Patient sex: M
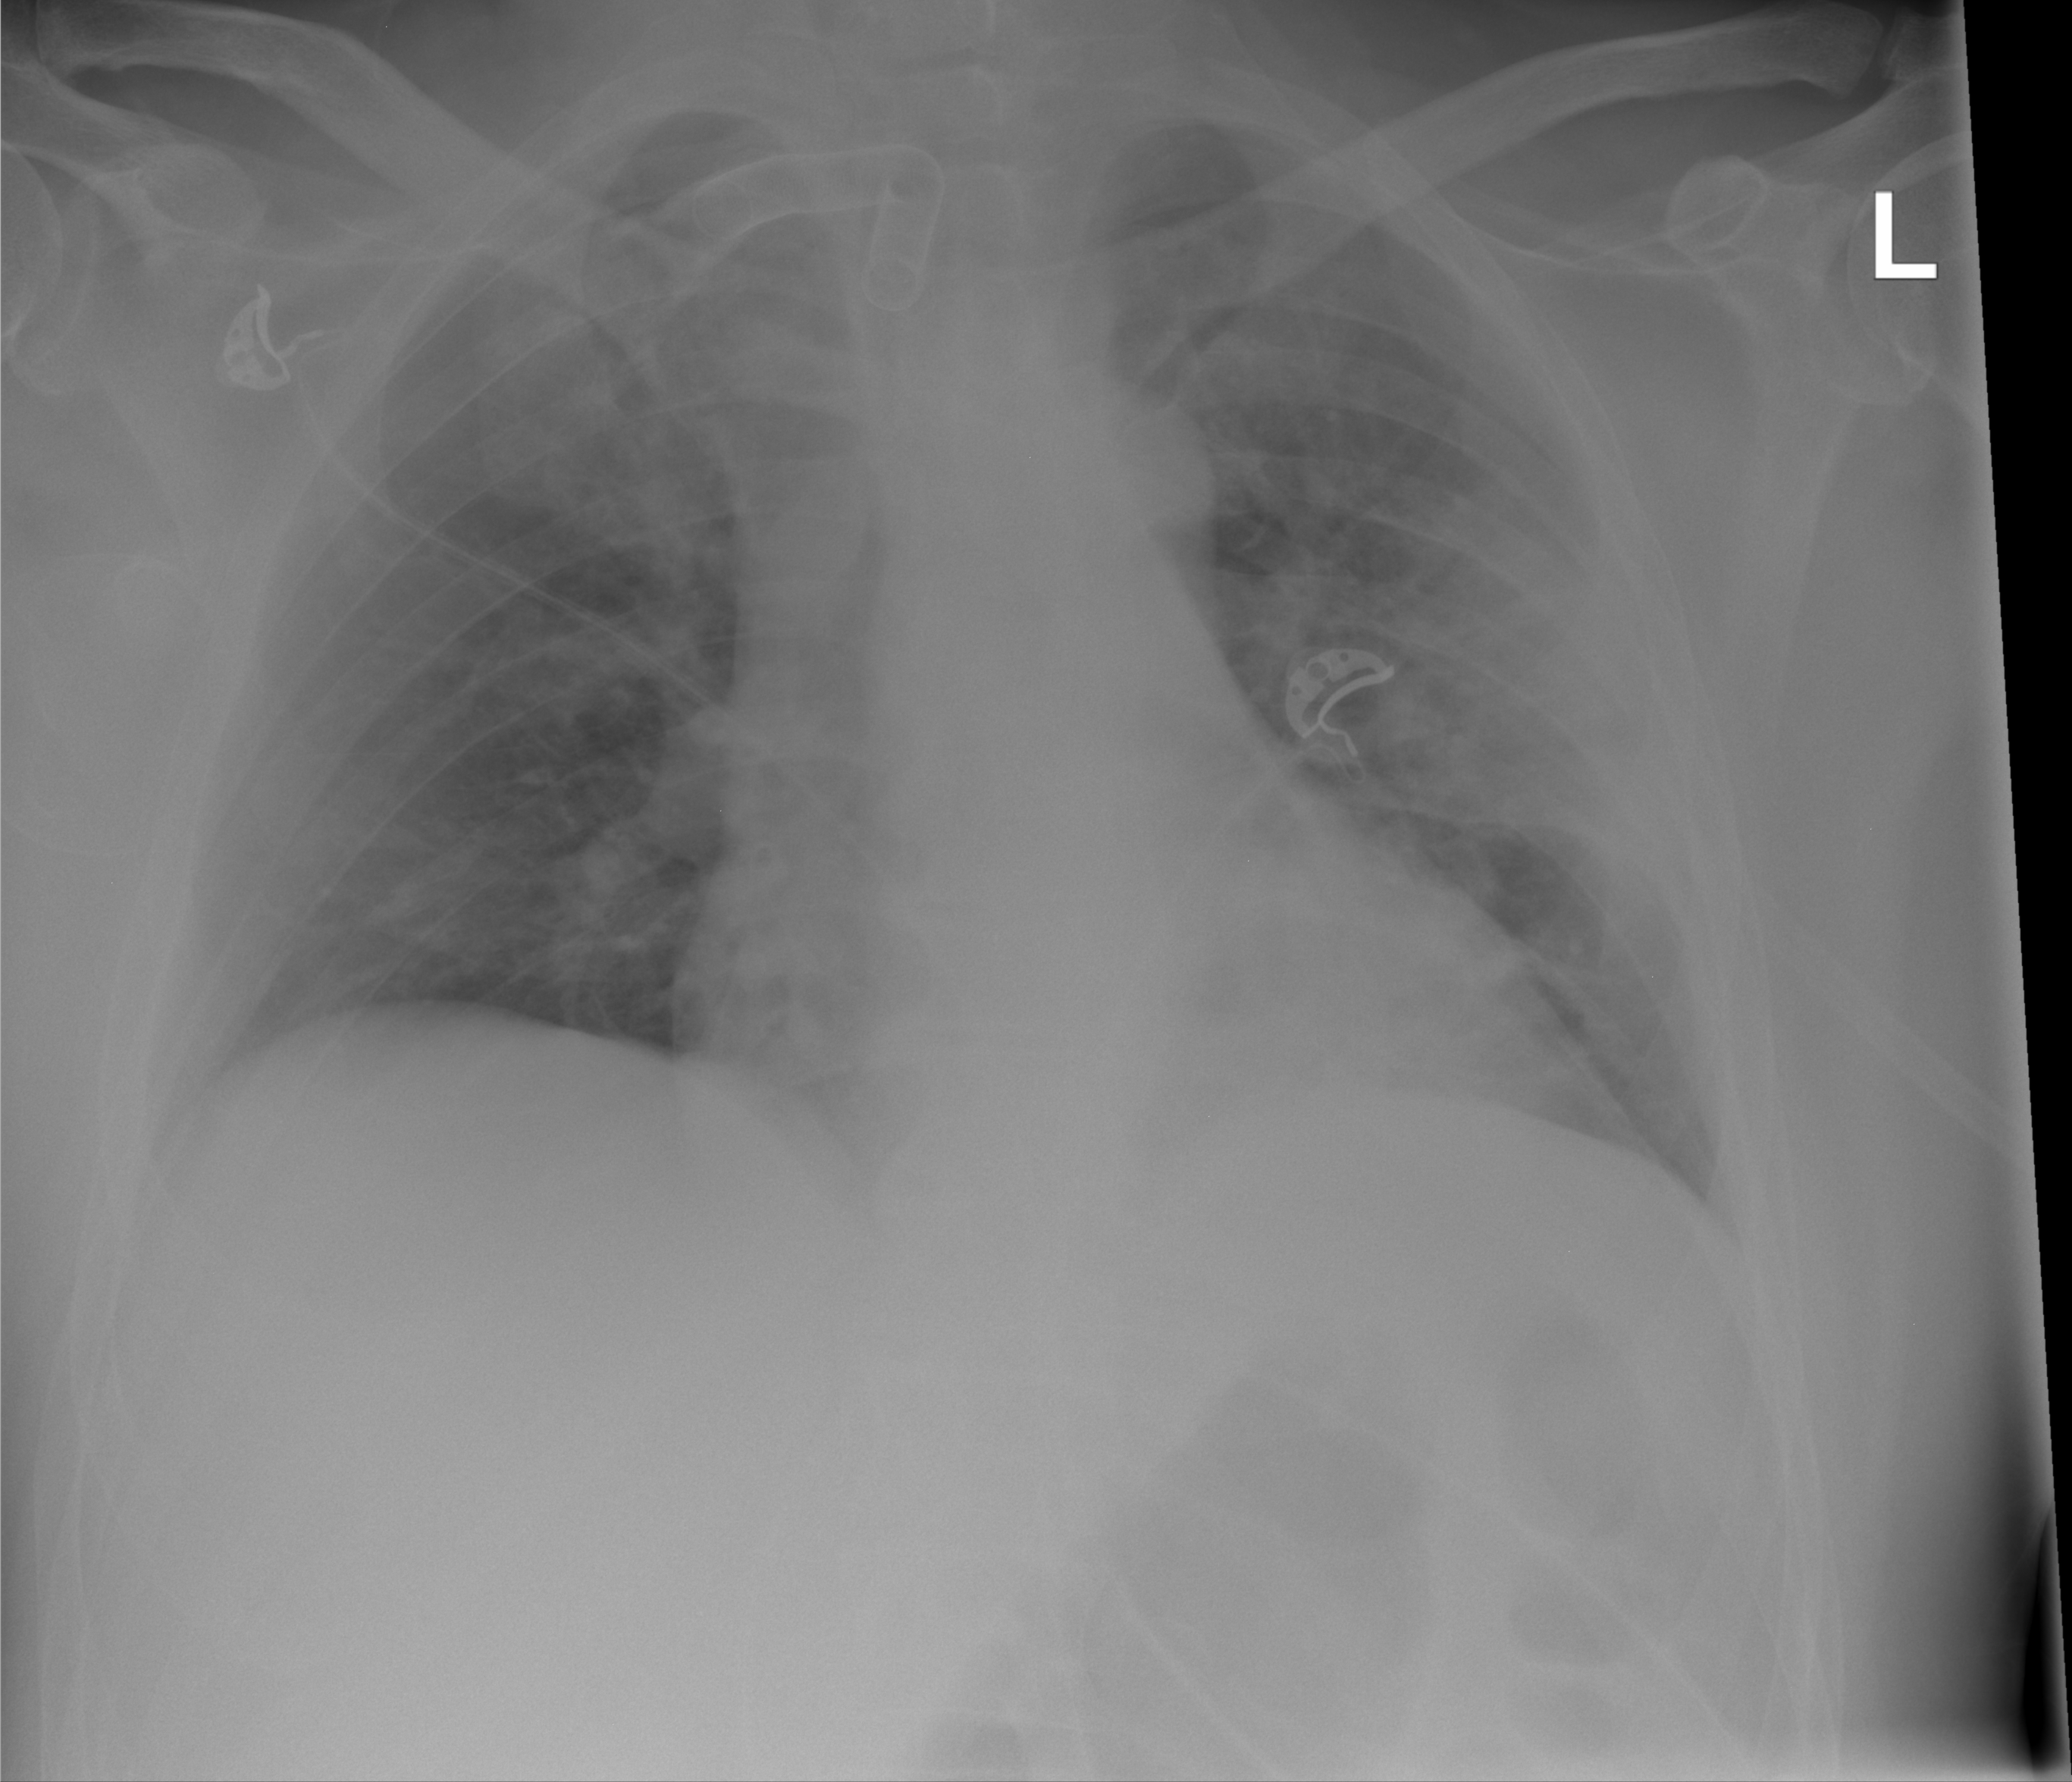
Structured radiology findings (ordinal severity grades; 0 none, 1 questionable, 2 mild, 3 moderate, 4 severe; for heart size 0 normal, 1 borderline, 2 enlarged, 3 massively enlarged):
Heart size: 0
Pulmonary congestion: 0
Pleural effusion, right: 0
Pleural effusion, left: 0
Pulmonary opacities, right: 2
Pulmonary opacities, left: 3
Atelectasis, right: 0
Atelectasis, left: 0